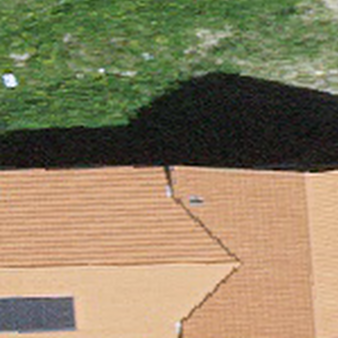
Label: other